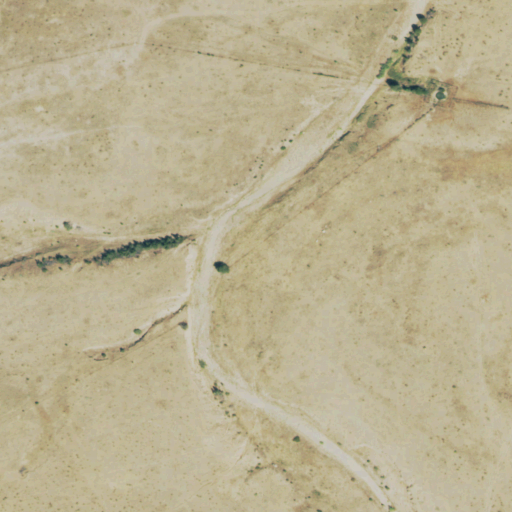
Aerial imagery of valley in Colorado named Chapman Canyon containing grassland and shrub